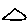
Label: triangle